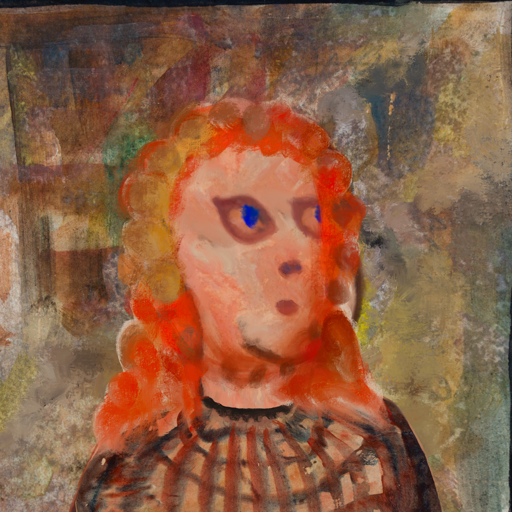
Background: Mosgoul, Head And Neck Side: Roy_Bahadur, Face Side: Mother_And_Son_Mother, Bust: Orphan, Hair Side: Rupkatha, Head Accessory: Blank, Second Necklace: Blank, Necklace: Blank, Baby: Blank